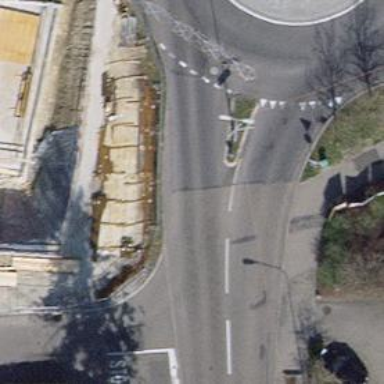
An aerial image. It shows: Kerb serving as barrier.